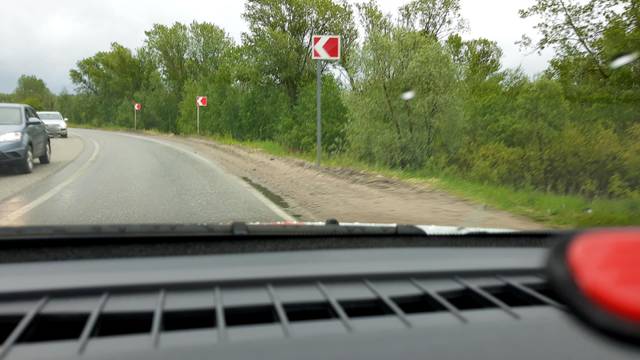
Region: Russia
Coordinates: 56.349, 44.064